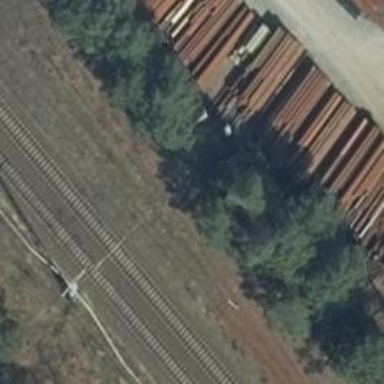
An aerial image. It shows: Railway switch.